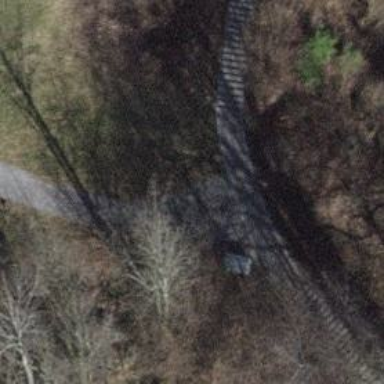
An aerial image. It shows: Set of steps on the road.